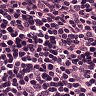
Metastatic tissue present: no